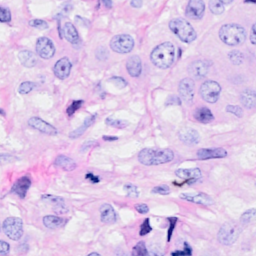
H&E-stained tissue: Breast